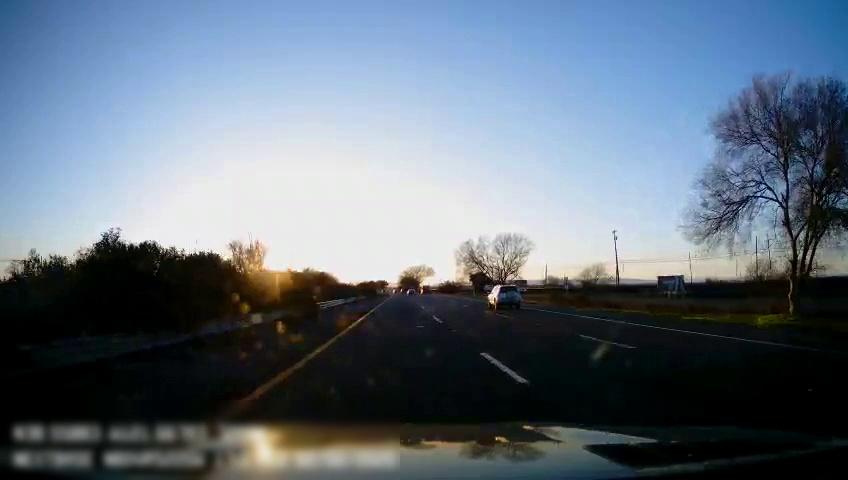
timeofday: Day
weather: Sunny
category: Drivable Space
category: Vehicles | SUV
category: Lanes | Alternate Lane
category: Lanes | Current Lane
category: Lanes | Current Lane
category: Lanes | Alternate Lane
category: Traffic | Signs